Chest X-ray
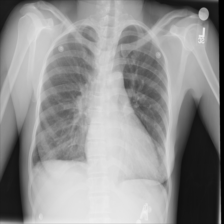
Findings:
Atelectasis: negative
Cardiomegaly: positive
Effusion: positive
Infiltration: negative
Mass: positive
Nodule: negative
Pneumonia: negative
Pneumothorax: negative
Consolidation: negative
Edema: negative
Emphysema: negative
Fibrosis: negative
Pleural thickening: negative
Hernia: negative